Chest X-ray:
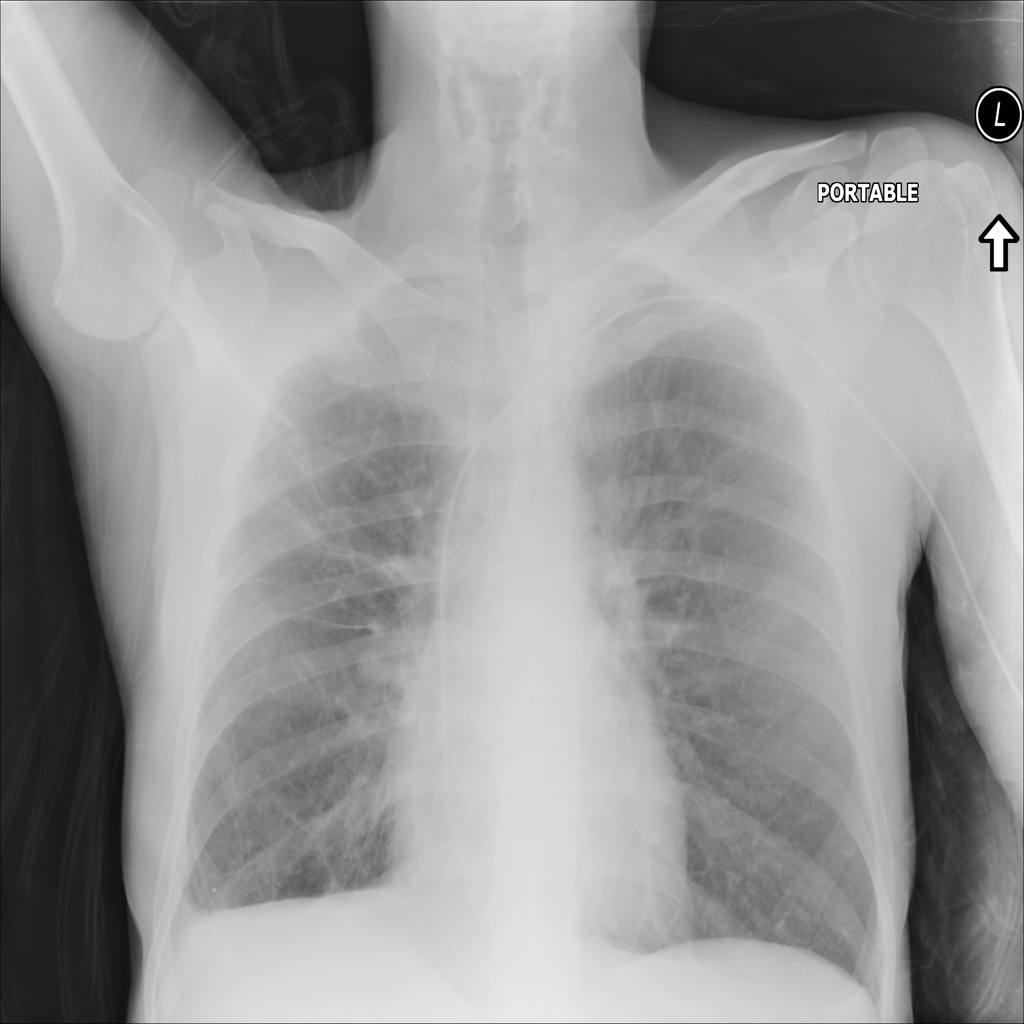
Findings: Nodule, Fibrosis, Pleural Thickening
No abnormal finding: no